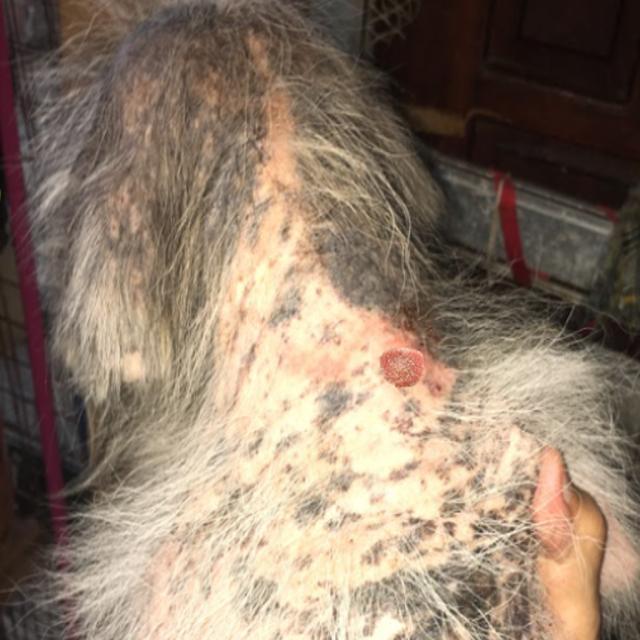
Canine ringworm (Dermatophytosis) — fungal infection caused by Microsporum or Trichophyton. Presents with circular alopecia, scaling, crusting, and broken hairs.